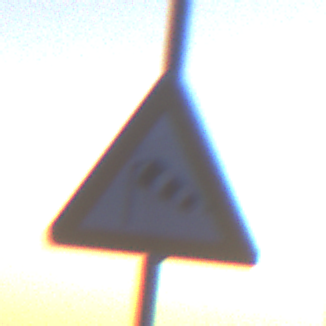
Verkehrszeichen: SeitenwindVonLinks
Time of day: SunriseSunset
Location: Outdoor (Nature)
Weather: Clear
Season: NotSpecified
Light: Natural